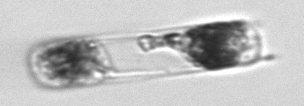
Label: Hemiaulus